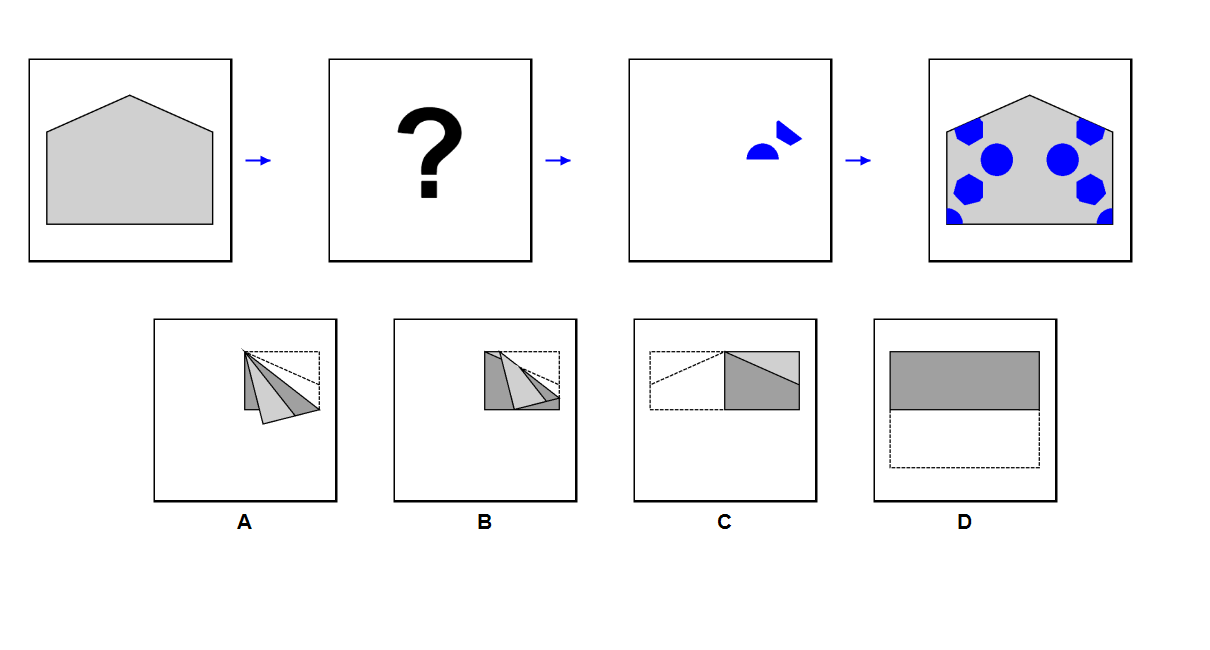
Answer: A